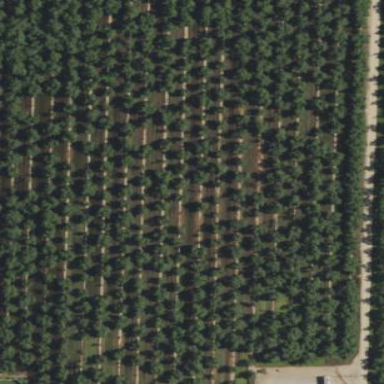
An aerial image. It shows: Orchard filled with walnut trees.